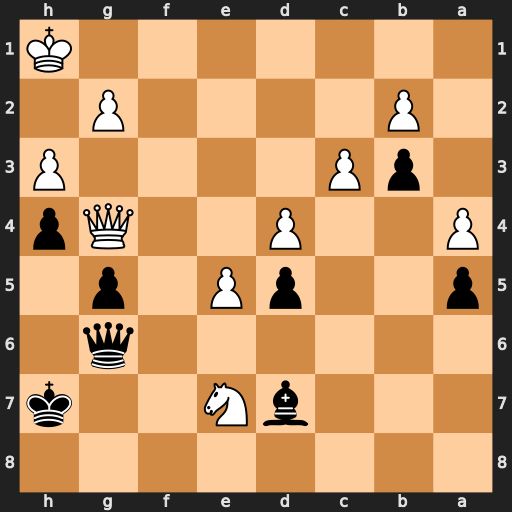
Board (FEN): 8/3bN2k/6q1/p2pP1p1/P2P2Qp/1pP4P/1P4P1/7K
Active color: b
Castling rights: -
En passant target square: -
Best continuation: Qb1+ Kh2 Bxg4